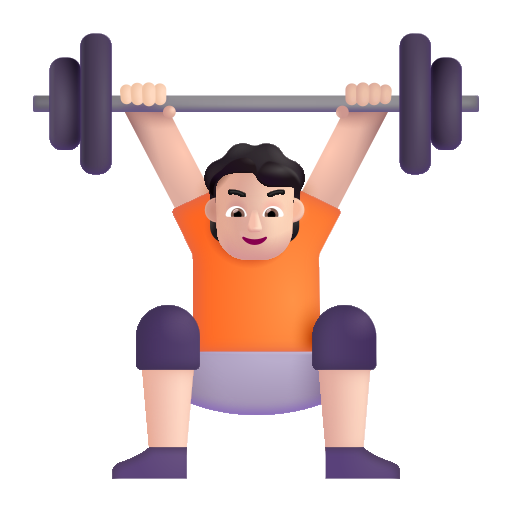
person lifting weights color light